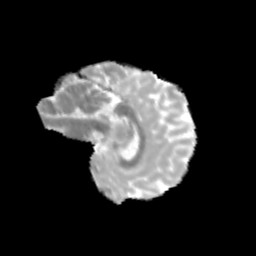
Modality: MD
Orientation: sagittal
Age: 13
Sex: female
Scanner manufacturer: siemens
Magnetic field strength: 3 T
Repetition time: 3.8 s
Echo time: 0.07 s